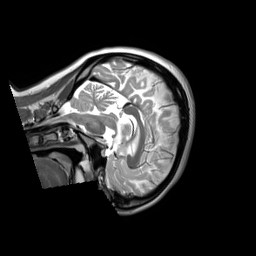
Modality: T2w
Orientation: sagittal
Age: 23
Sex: female
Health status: ill
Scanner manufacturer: siemens
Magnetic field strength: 3 T
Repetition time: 2.8 s
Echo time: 0.326 s